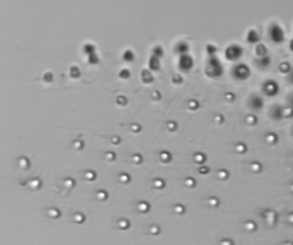
Label: Parvicorbicula_socialis